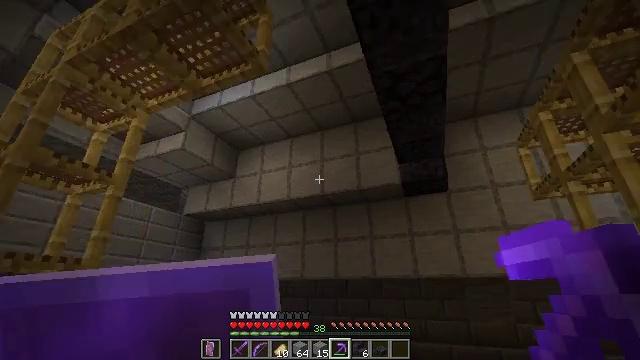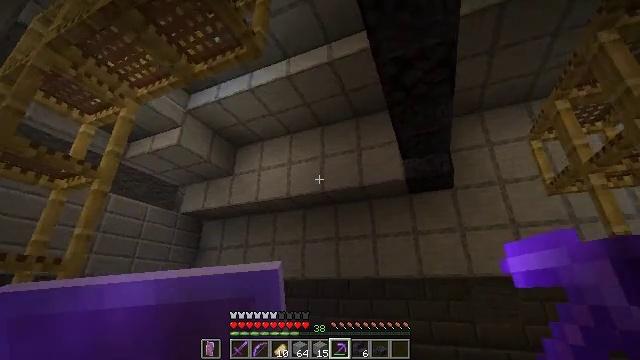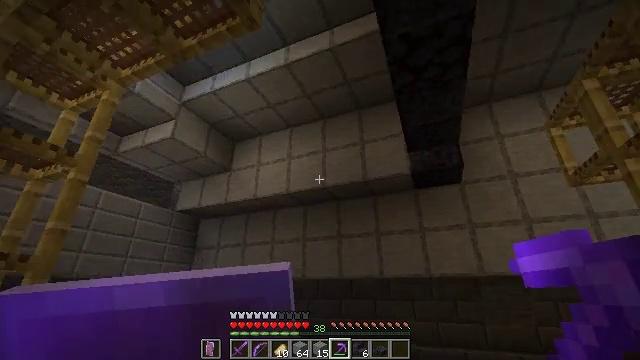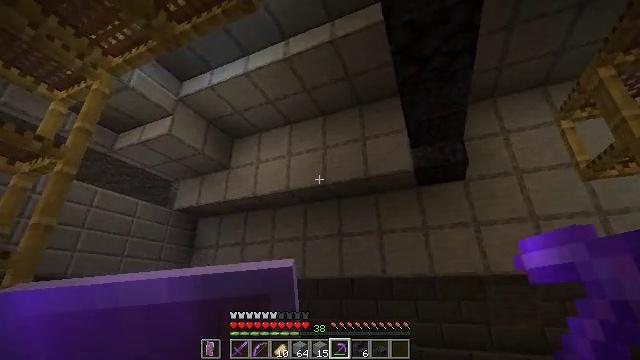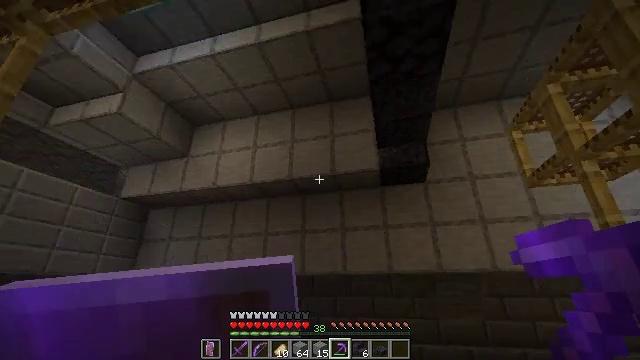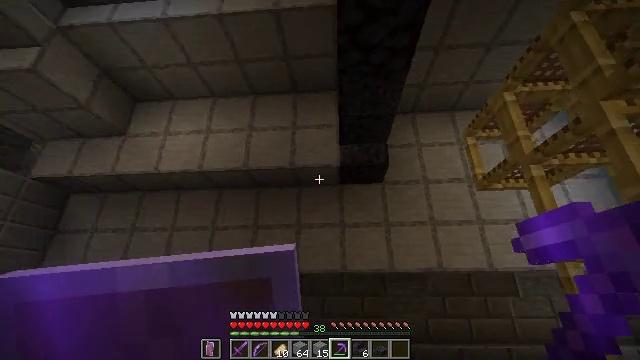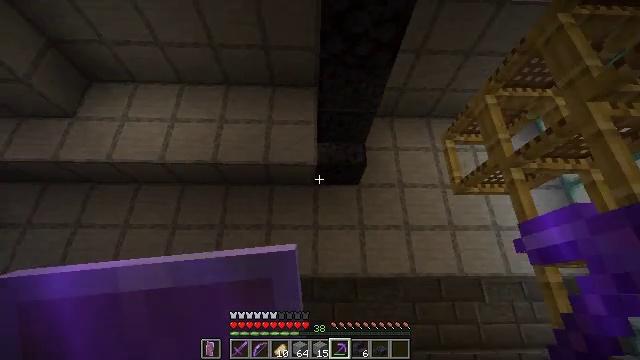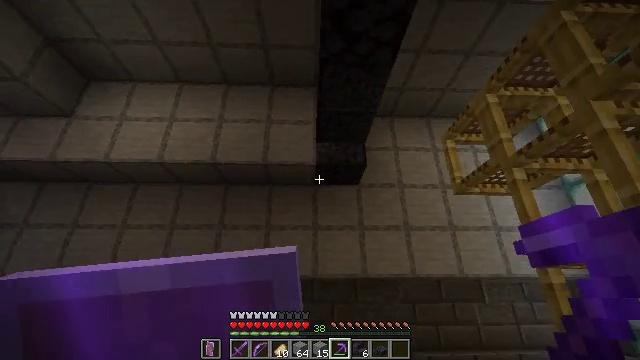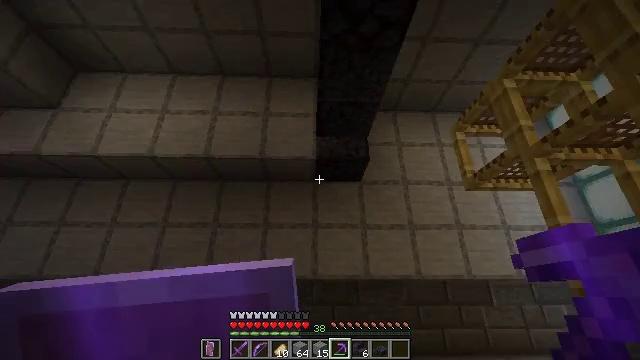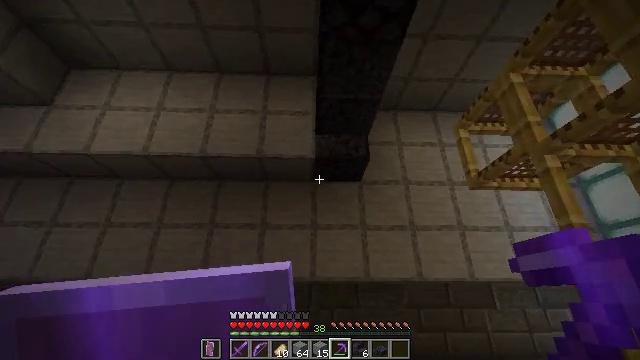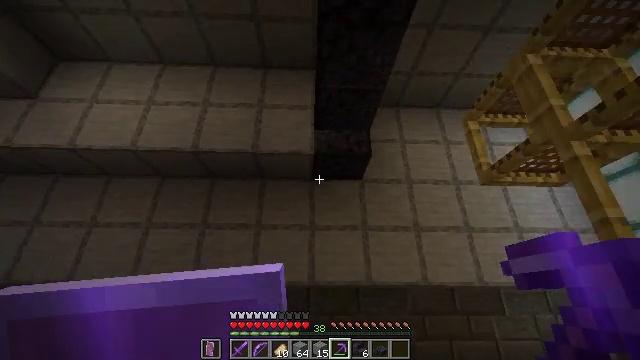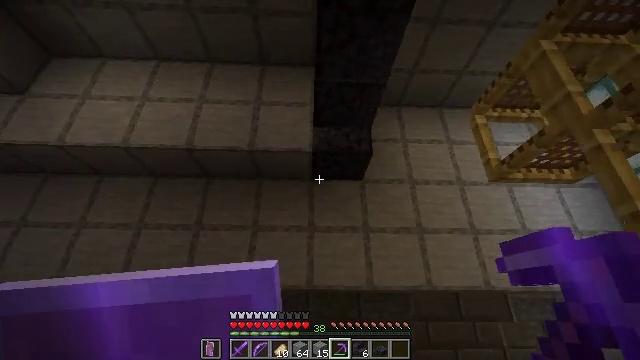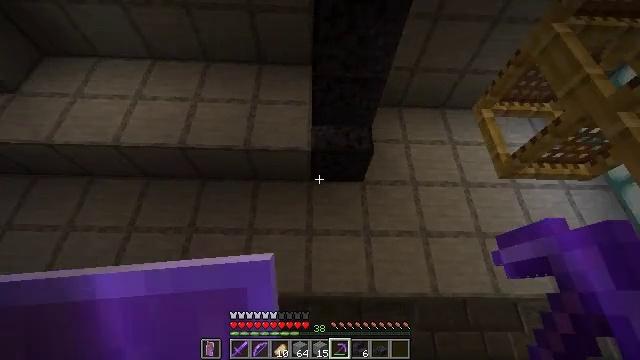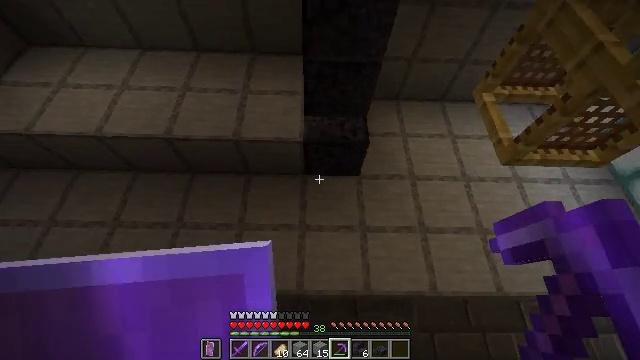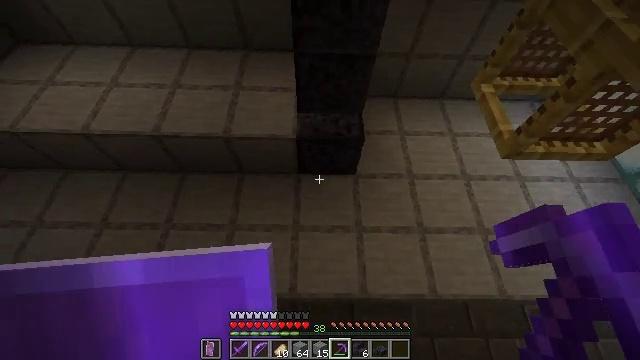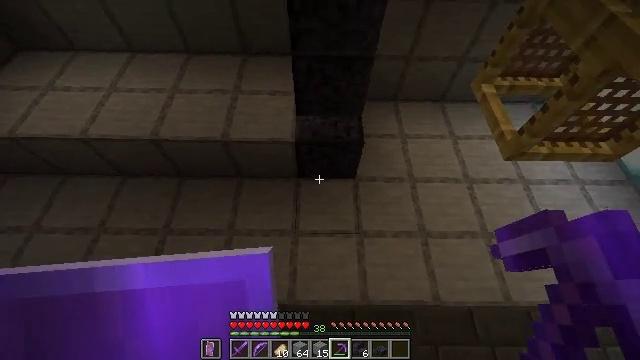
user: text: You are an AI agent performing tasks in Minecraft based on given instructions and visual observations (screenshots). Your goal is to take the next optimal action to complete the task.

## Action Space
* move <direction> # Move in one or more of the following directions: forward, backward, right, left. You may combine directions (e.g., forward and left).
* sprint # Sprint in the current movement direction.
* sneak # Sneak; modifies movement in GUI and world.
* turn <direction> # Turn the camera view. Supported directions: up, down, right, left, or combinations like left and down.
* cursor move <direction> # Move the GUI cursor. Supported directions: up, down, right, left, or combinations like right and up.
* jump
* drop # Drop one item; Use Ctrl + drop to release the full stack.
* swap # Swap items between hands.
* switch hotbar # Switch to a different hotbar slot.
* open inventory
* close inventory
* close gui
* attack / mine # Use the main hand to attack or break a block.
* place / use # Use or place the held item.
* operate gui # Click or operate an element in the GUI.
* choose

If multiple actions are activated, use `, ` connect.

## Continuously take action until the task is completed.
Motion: motion action
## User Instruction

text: Collect polished blackstone from structures.
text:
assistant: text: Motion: move forward
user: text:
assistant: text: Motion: move forward
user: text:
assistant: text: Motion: move forward
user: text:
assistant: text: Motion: move forward, turn right
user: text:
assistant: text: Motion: move forward, turn right
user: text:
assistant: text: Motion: move forward, turn right and up
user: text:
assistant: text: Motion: move forward
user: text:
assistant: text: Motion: move forward
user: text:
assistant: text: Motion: move forward
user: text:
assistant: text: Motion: move forward
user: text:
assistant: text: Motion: move forward, turn up
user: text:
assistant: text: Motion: move forward and move right, turn up
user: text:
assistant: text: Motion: move forward and move right
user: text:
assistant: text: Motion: move forward and move right
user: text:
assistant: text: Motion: move forward, turn up
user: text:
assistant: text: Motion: move forward, turn up
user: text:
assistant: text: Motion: move forward, turn up
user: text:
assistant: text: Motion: move forward, turn up
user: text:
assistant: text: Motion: turn up
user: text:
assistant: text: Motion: turn up
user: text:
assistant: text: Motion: turn up
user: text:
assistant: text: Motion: no_op
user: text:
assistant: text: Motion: no_op
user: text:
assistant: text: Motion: no_op
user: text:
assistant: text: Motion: turn right and up
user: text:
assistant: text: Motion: no_op
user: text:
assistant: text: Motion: no_op
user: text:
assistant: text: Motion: turn right, attack / mine
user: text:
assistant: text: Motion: attack / mine
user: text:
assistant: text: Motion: attack / mine